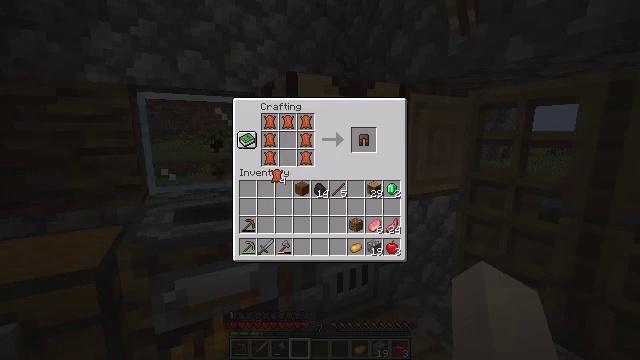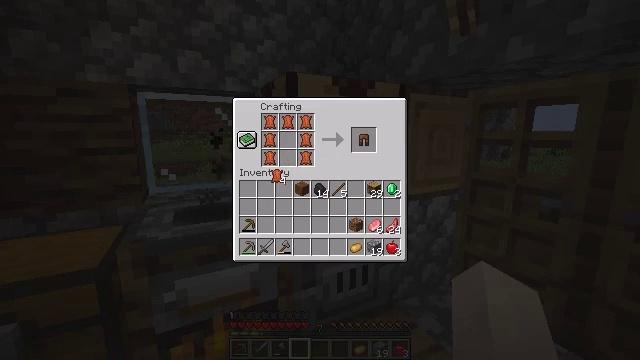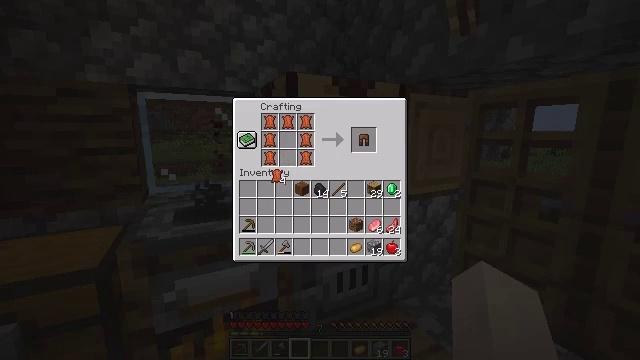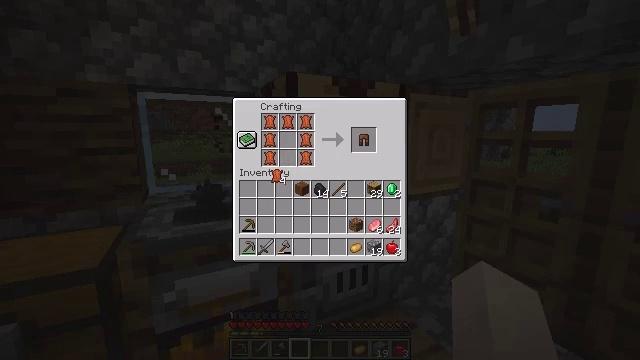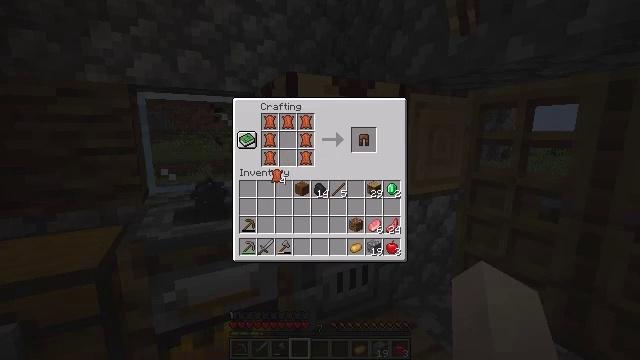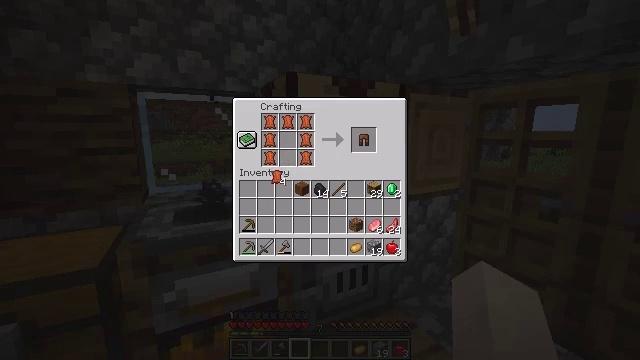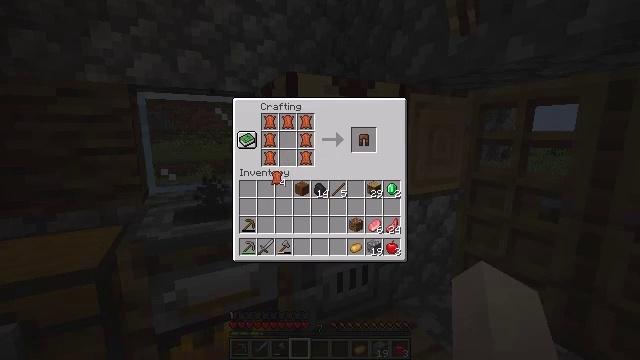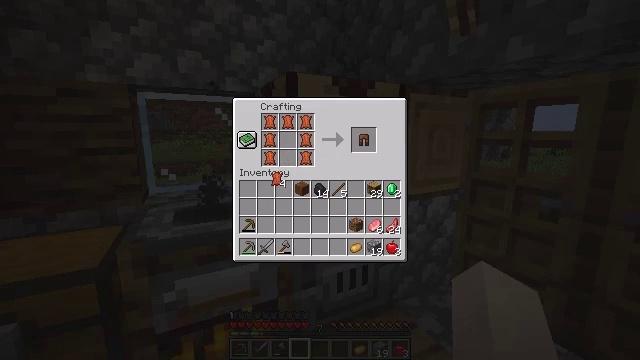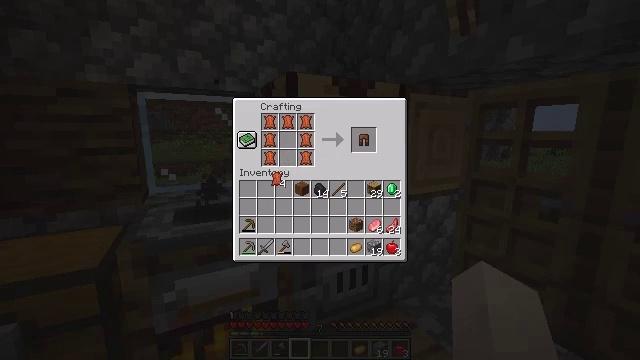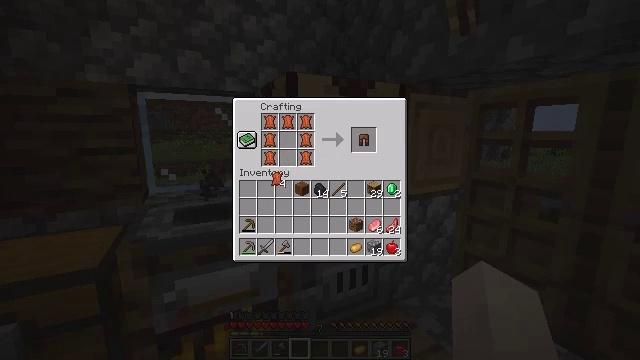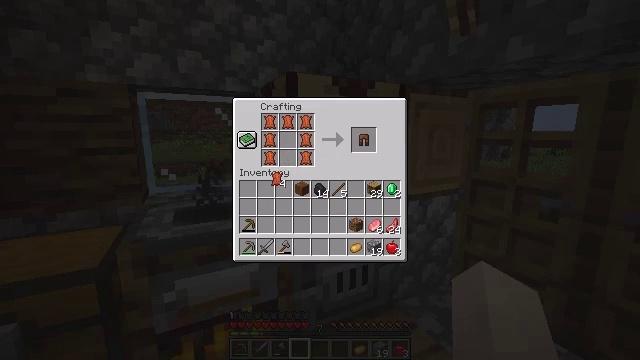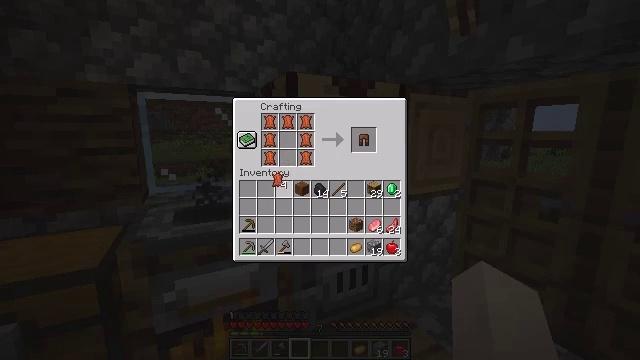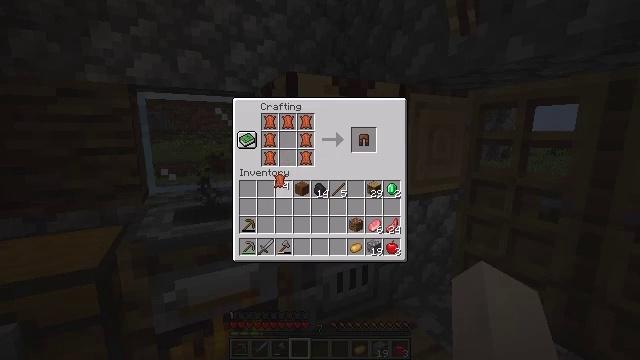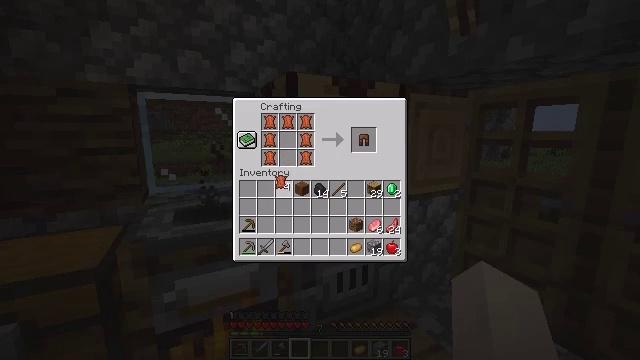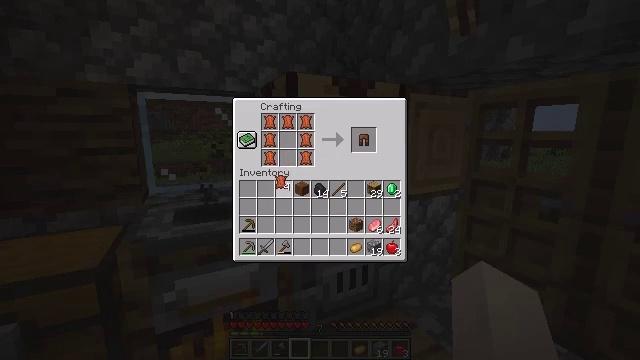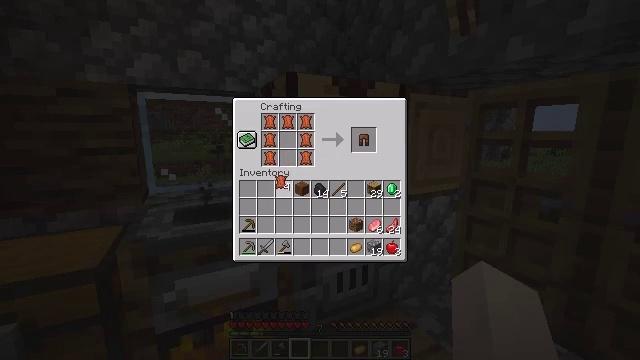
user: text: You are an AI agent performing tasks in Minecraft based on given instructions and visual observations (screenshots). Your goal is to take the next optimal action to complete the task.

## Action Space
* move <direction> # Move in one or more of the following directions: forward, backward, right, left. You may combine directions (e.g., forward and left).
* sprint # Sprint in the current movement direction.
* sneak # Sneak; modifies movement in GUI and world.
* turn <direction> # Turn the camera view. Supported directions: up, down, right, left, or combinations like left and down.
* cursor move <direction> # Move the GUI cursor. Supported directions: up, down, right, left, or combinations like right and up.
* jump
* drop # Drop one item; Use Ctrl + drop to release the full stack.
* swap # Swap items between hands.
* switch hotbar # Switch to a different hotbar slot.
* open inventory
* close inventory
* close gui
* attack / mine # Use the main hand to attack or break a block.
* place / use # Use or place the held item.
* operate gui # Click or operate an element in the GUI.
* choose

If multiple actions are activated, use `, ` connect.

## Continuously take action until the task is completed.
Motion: motion action
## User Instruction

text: Interact with the crafting table to make leather leggings.
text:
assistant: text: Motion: no_op
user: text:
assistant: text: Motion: no_op
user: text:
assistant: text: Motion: operate gui
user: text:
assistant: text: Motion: operate gui
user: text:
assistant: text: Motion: no_op
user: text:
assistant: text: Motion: no_op
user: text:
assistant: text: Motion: no_op
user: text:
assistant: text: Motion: no_op
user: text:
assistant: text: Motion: no_op
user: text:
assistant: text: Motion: no_op
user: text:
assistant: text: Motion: no_op
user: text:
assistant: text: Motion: no_op
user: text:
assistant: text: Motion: operate gui
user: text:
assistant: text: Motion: operate gui
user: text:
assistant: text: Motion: operate gui
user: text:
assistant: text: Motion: no_op
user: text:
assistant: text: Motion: no_op
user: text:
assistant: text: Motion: cursor move right
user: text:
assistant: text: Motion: cursor move right and up
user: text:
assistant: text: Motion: cursor move right and up
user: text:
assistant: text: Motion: no_op
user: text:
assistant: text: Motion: no_op
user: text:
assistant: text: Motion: cursor move right
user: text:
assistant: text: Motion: no_op
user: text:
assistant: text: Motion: no_op
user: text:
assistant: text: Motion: no_op
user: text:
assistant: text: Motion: no_op
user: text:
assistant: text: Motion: no_op
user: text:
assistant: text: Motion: no_op
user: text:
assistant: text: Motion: no_op